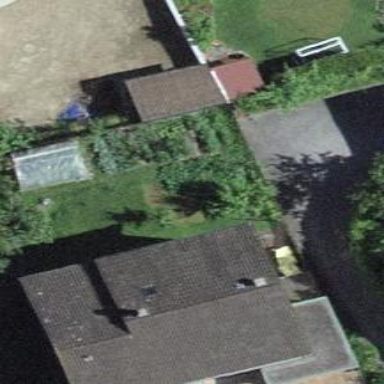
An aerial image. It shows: Simple and straightforward house.